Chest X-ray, PA view. Patient: 49 years old, sex F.
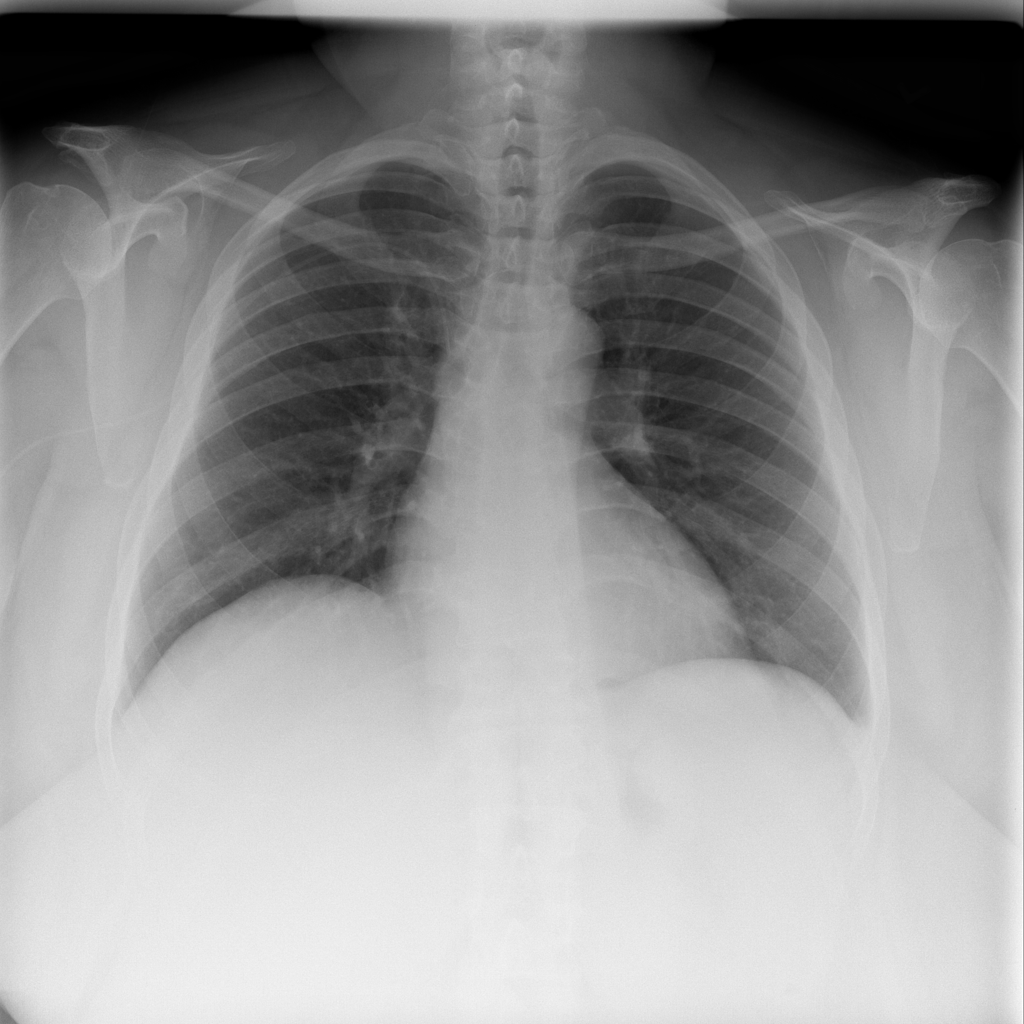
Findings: No Finding